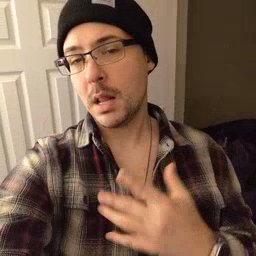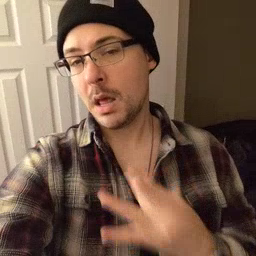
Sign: like